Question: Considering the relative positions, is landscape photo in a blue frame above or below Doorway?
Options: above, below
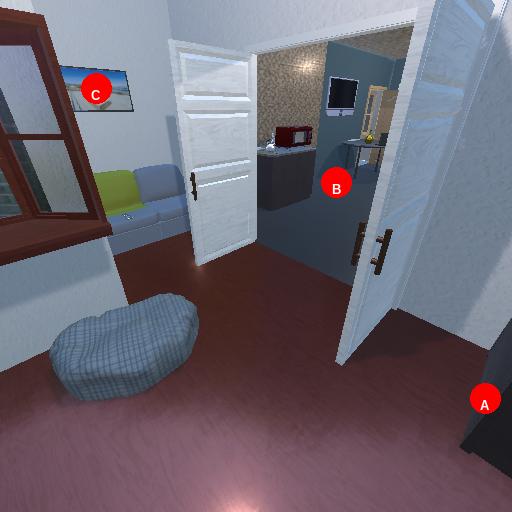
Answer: above